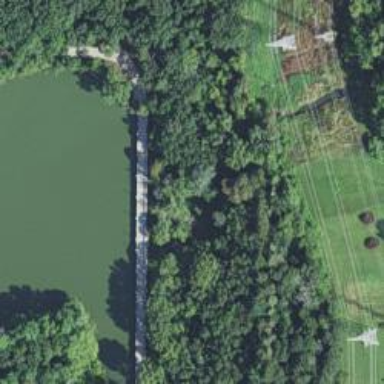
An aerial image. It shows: Dam along waterway.